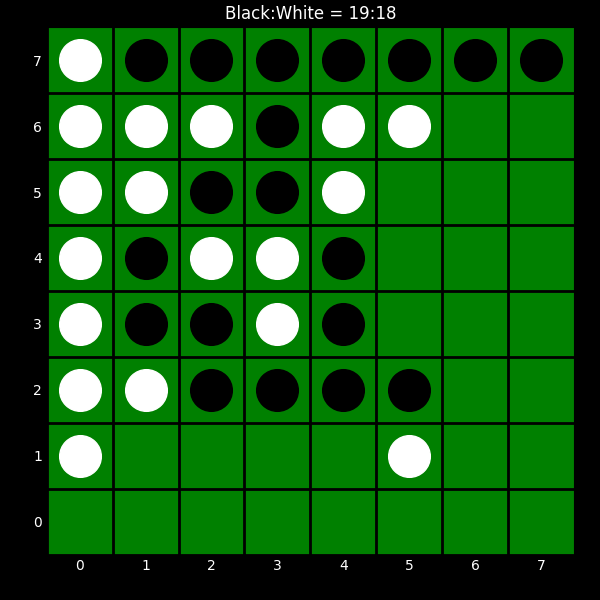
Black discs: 19
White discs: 18